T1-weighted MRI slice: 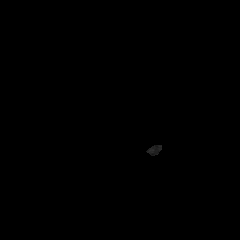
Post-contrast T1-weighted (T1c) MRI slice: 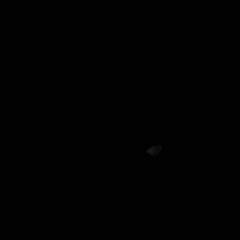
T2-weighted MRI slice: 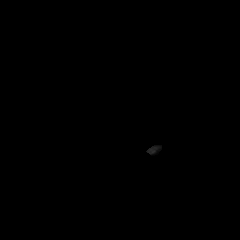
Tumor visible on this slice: no